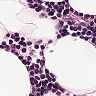
Metastatic tissue present: no